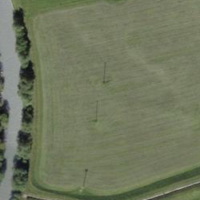
EUNIS habitat code: 24
Species observed at this site:
Angelica sylvestris